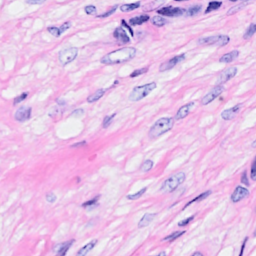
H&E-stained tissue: Breast